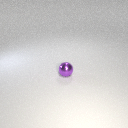
small purple metal sphere